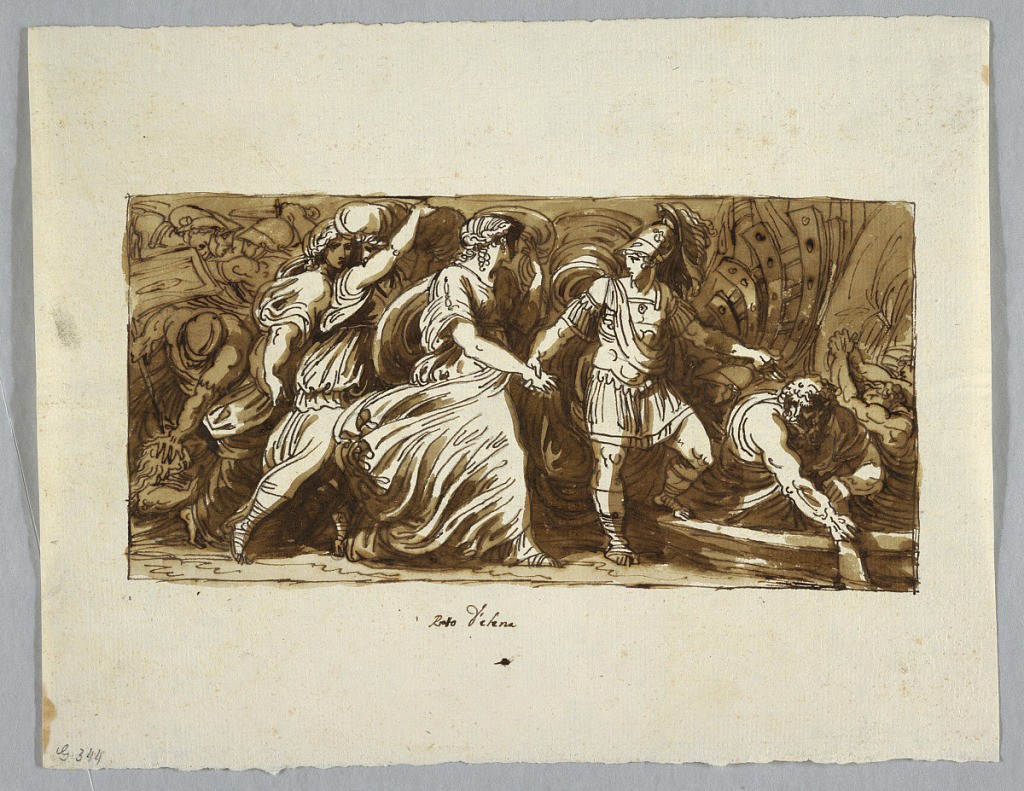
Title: Drawing
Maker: Felice Giani, Italian, 1758–1823
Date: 1795-1800
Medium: Pen and brown ink, brown wash over black chalk. Paper
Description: Paris invites Helen to enter a boat which will bring them to a ship, seen at the right. Helen is followed by her maids. Trojans and Greeks fight at** the left,